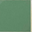
Piece: xx